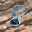
Label: 8